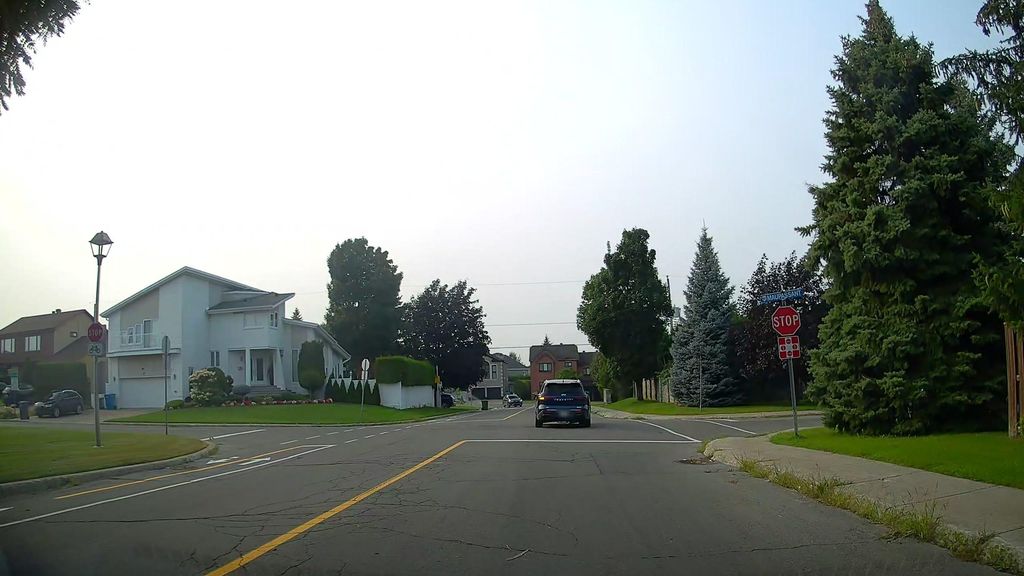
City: montreal